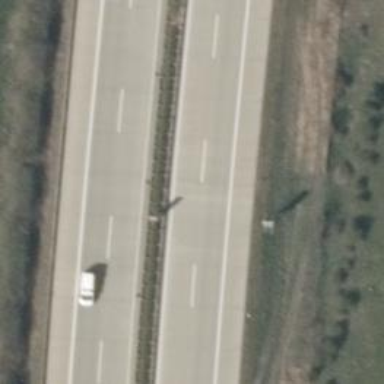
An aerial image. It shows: Motorway with concrete surface.